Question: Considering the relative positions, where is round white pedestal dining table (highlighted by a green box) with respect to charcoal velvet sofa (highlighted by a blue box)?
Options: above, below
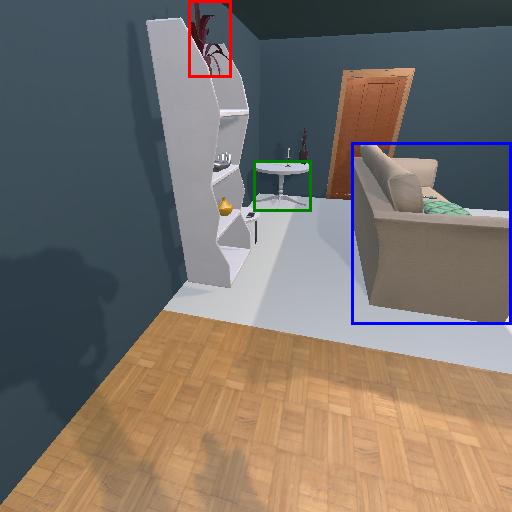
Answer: above